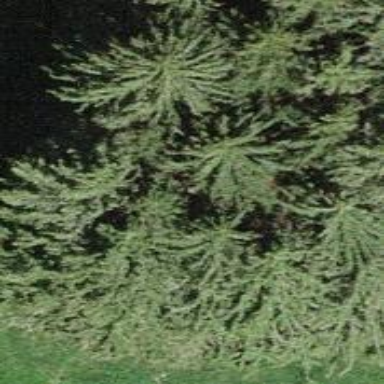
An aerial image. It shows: Evergreen needle-leaved tree.